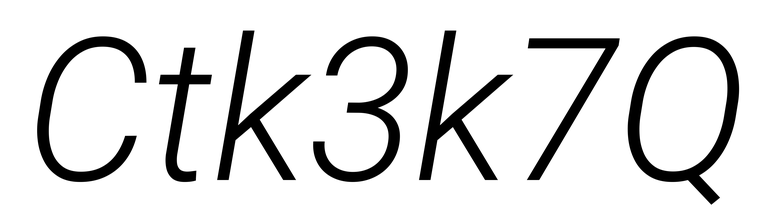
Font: Roboto-Italic_Light_Italic